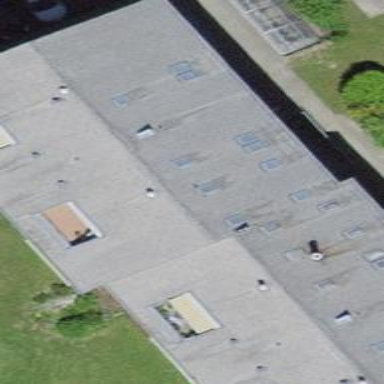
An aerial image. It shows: Gabled roof adorns the apartments building.